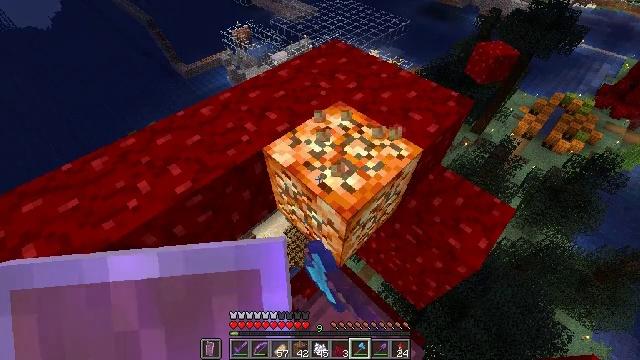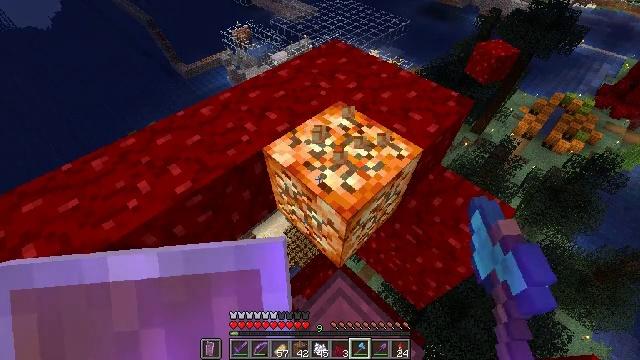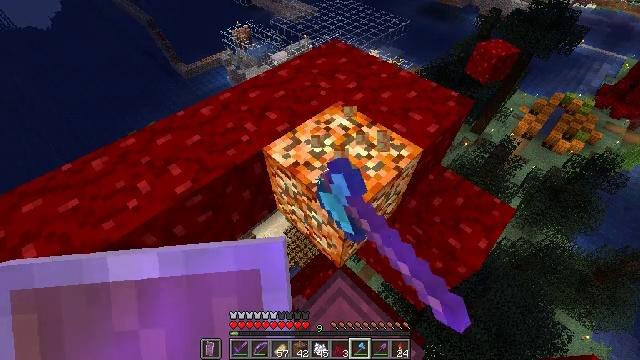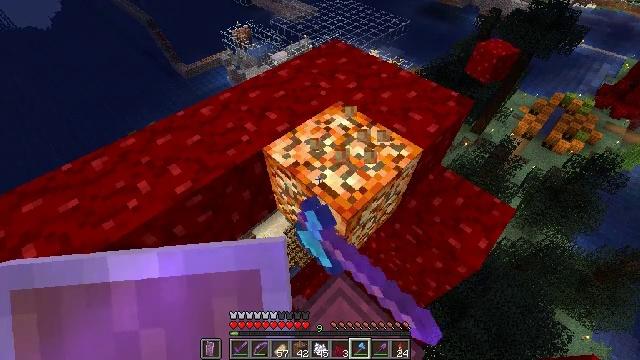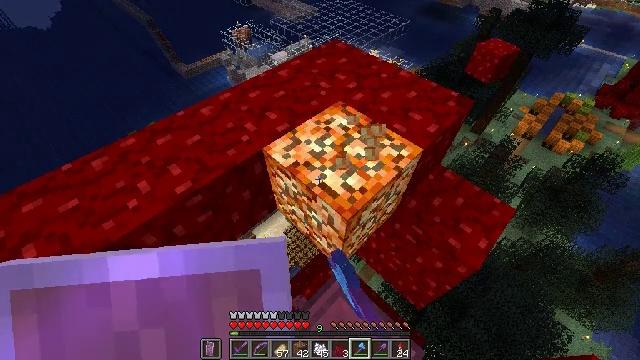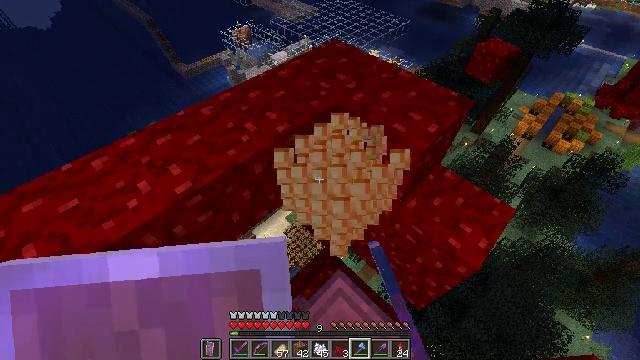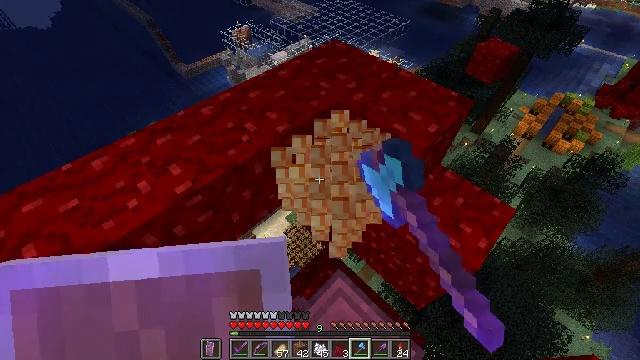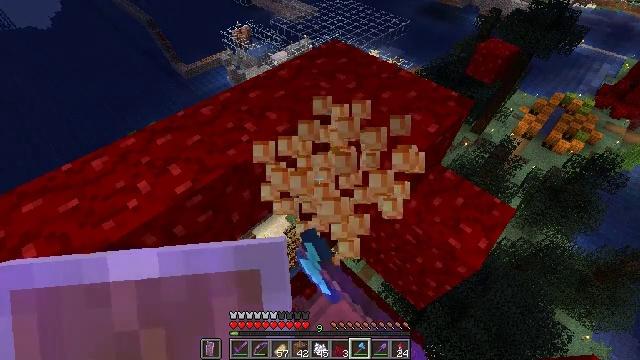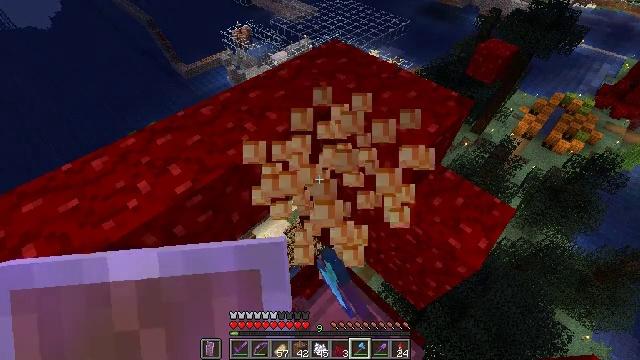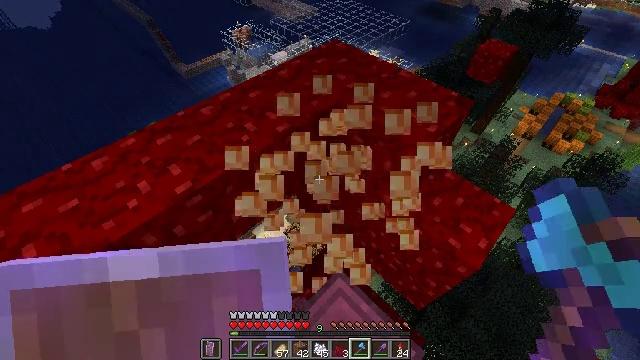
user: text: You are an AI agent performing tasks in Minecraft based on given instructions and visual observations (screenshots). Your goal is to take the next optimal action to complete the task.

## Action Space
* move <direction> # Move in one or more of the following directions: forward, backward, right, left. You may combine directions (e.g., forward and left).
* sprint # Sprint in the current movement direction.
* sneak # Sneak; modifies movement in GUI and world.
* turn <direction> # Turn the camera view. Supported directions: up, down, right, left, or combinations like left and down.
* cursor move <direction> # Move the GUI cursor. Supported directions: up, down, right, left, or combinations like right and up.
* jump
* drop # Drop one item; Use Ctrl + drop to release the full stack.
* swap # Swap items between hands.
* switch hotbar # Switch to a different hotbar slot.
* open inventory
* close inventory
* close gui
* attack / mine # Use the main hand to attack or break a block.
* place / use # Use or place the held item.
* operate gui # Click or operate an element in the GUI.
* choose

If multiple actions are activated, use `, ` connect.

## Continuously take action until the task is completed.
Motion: motion action
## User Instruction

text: Collect the shroomlight block.
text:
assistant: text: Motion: attack / mine
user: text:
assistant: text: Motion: attack / mine
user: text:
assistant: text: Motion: attack / mine
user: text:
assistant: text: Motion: attack / mine
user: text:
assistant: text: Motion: attack / mine
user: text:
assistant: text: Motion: attack / mine
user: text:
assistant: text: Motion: attack / mine
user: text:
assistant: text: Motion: attack / mine
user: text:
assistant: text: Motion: attack / mine
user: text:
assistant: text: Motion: attack / mine